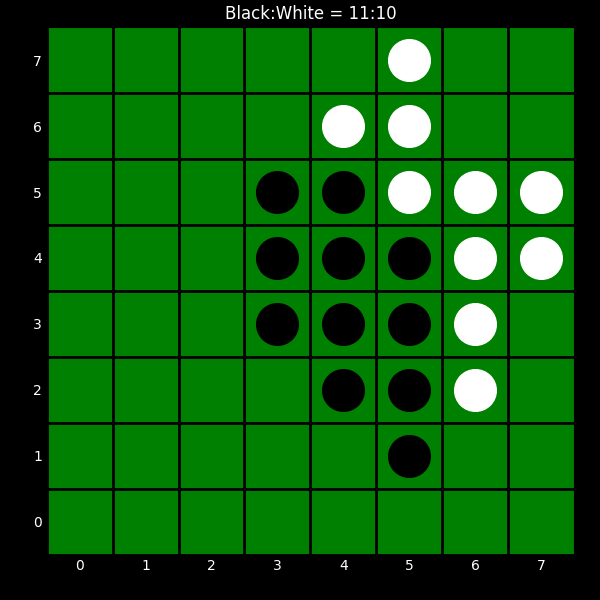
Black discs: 11
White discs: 10